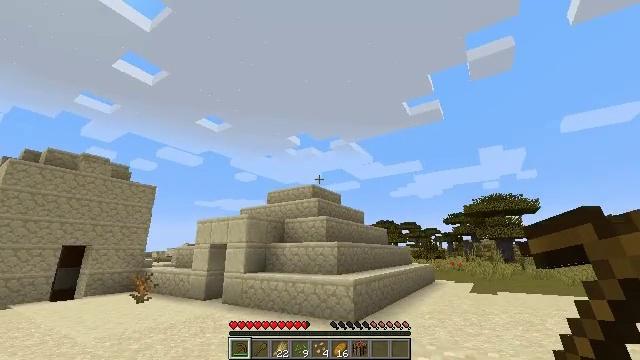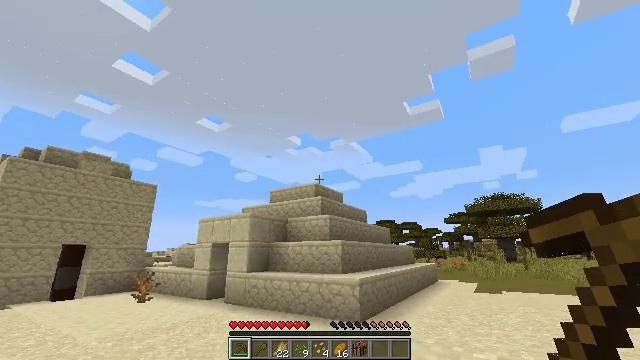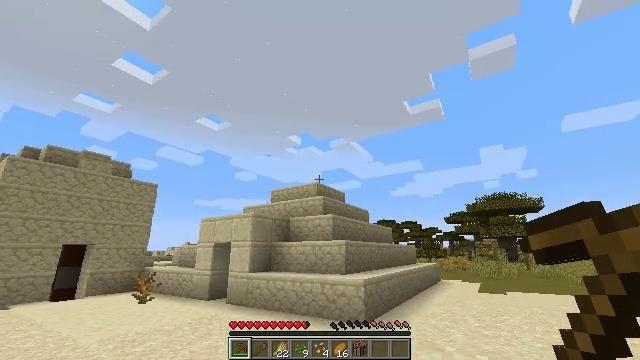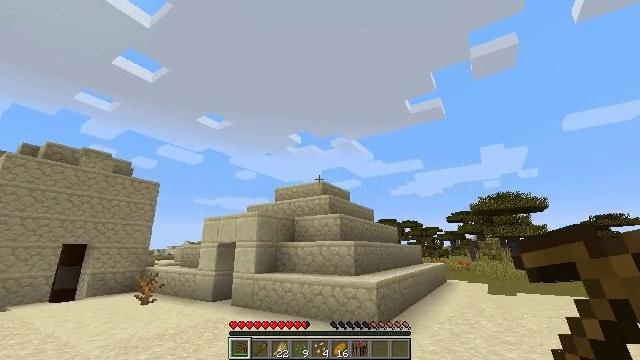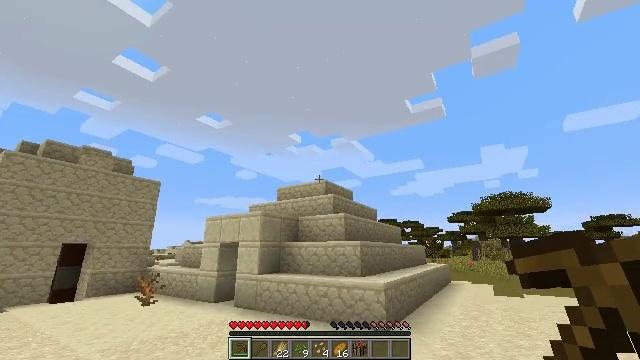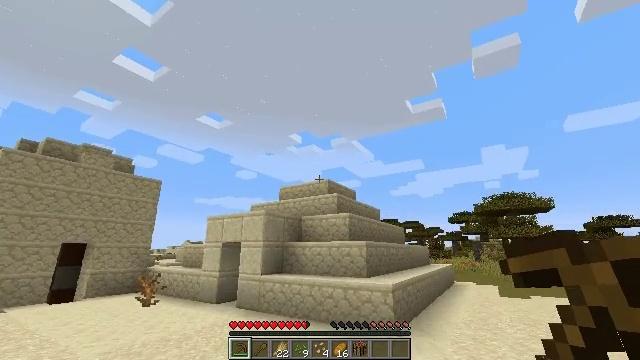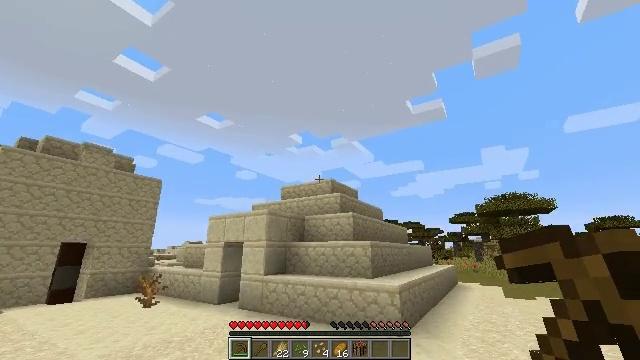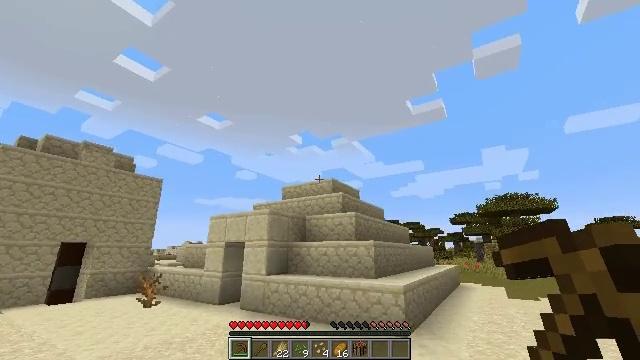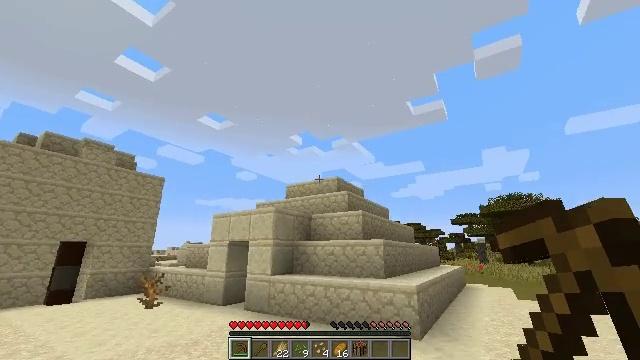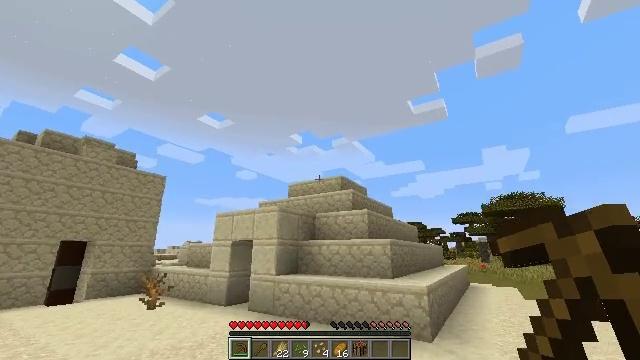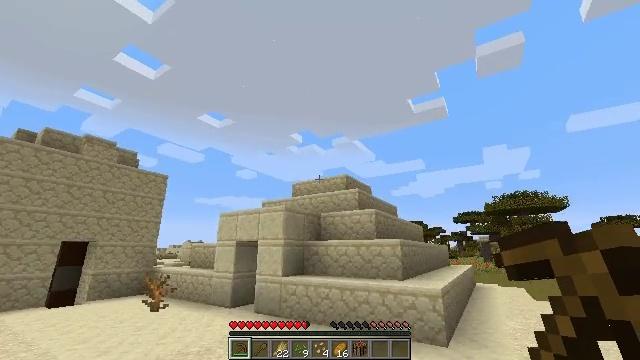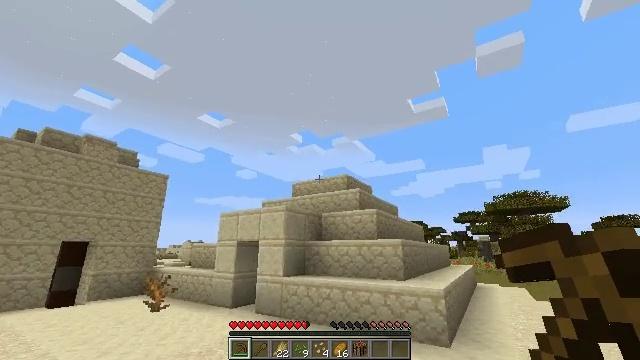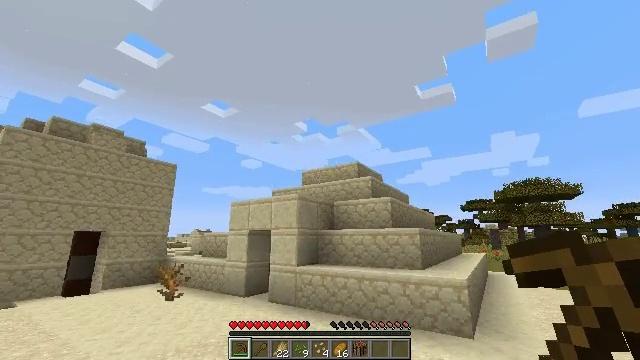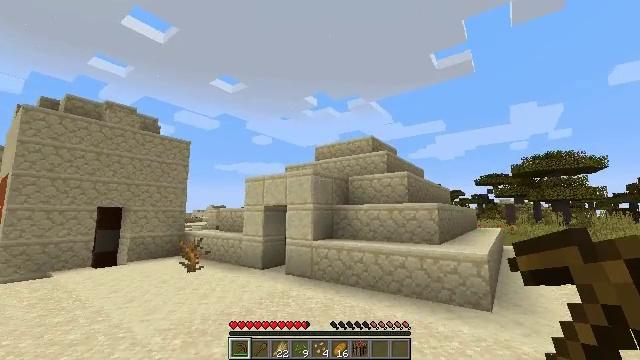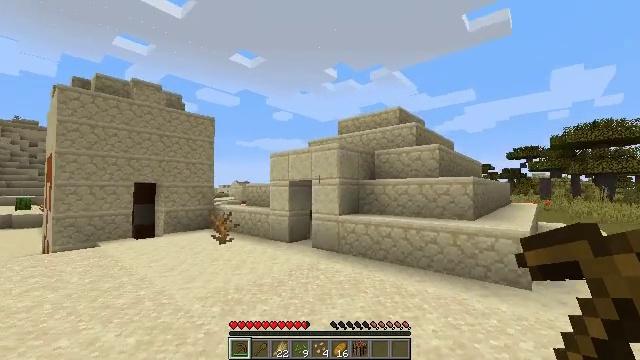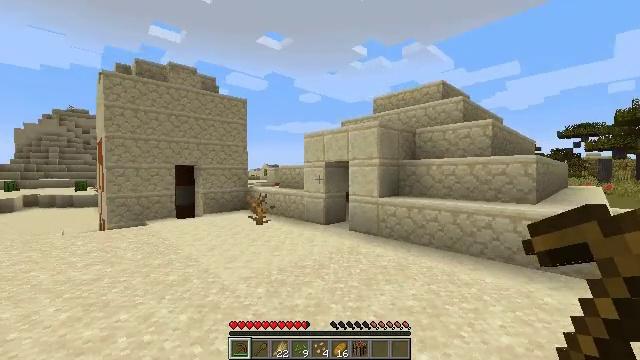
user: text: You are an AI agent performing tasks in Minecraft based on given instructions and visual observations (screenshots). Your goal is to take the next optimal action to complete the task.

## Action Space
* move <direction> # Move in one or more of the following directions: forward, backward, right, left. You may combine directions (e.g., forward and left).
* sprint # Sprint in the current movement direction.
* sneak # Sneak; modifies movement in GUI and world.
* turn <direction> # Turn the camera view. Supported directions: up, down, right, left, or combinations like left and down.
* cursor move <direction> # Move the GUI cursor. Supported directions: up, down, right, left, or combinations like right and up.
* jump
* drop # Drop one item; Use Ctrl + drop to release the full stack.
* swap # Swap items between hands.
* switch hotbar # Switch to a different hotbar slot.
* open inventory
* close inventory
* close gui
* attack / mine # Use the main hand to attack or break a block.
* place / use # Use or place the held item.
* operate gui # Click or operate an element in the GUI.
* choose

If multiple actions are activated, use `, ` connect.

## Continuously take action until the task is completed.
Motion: motion action
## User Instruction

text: Harvest the orange terracotta from structures or biomes.
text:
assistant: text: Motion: move forward and move left
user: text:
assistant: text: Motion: move forward and move left
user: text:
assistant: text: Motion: move forward and move left
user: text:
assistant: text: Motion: move forward and move left
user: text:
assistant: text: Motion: move forward and move left
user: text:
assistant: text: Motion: move forward and move left
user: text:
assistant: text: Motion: move forward and move left
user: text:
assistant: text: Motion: move forward and move left
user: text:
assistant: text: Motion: move forward and move left
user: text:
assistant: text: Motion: move forward and move left
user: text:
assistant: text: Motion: move forward and move left
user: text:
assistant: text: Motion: move forward and move left, turn left and down
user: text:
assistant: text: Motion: move forward and move left, turn left and down
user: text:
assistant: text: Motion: move forward and move left, turn left and down
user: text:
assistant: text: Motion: move forward and move left, turn left and down
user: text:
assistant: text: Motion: move forward and move left, turn left and down
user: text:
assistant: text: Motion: move forward, turn left
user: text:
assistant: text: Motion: move forward, turn up
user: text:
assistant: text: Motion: move forward
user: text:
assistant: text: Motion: move forward
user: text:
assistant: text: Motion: move forward
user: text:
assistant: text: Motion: move forward
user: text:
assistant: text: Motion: move forward
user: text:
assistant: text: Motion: move forward
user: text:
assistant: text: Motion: move forward
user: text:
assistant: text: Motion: move forward
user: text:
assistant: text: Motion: move forward
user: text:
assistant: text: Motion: move forward
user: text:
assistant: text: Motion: move forward
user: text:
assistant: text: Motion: move forward